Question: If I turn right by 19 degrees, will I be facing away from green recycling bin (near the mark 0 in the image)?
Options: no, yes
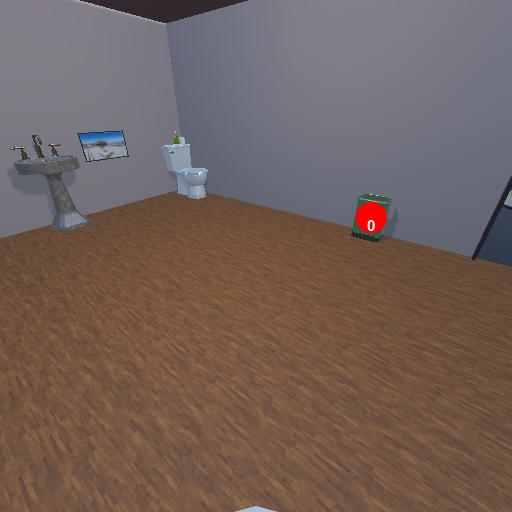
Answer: no